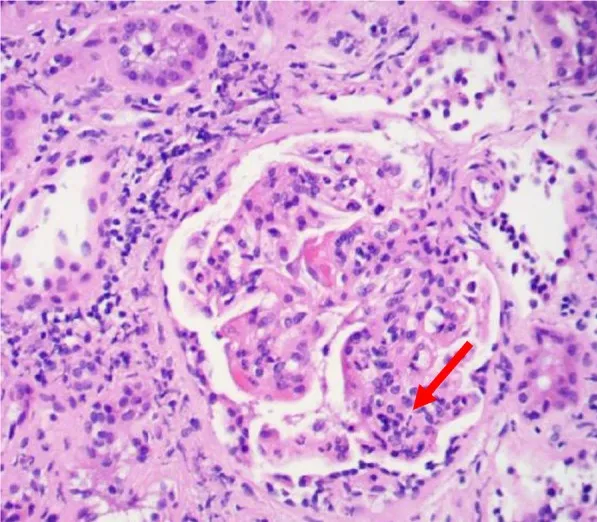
Light microscopy: proliferative glomerulus showing lobulation and neutrophilic infiltrate (arrow showing the neutrophilic infiltrate).
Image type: pathology (h&e)